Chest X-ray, PA view. Patient: 44 years old, sex M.
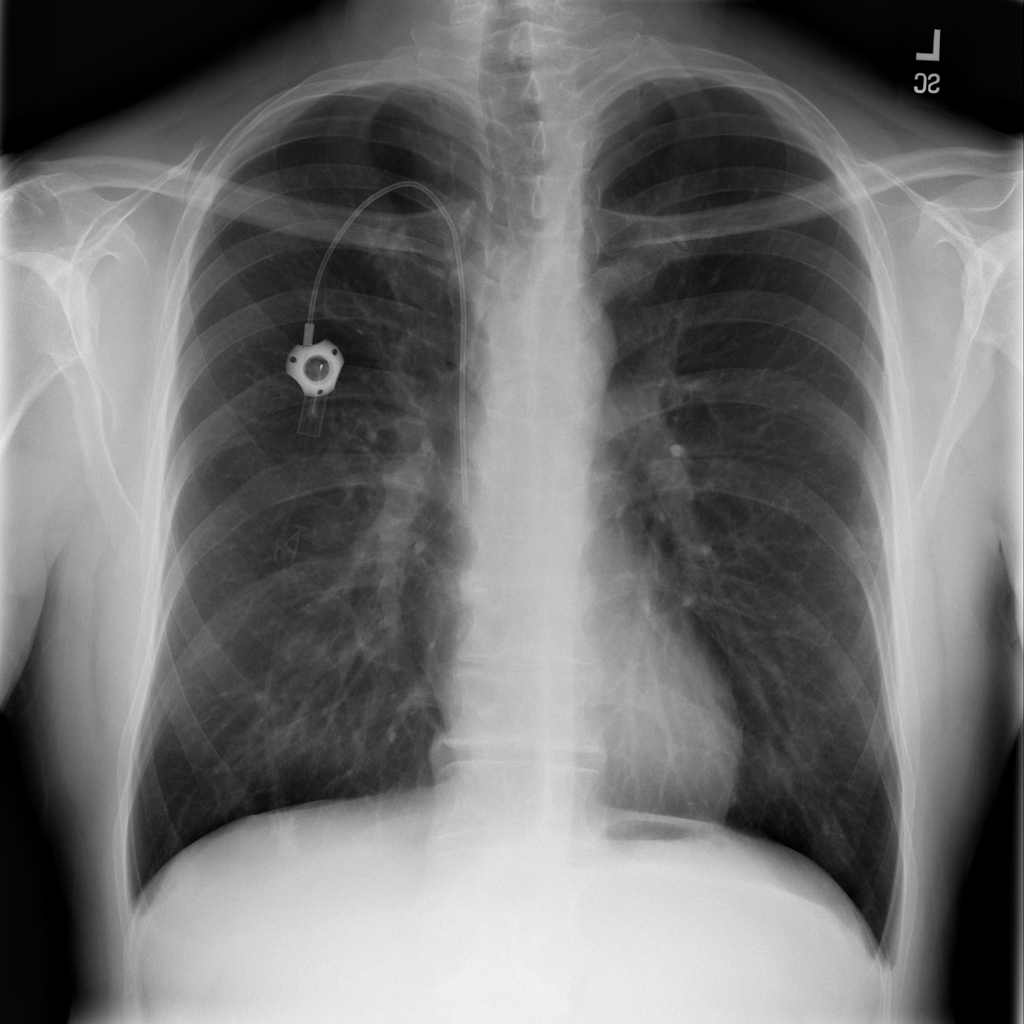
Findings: No Finding